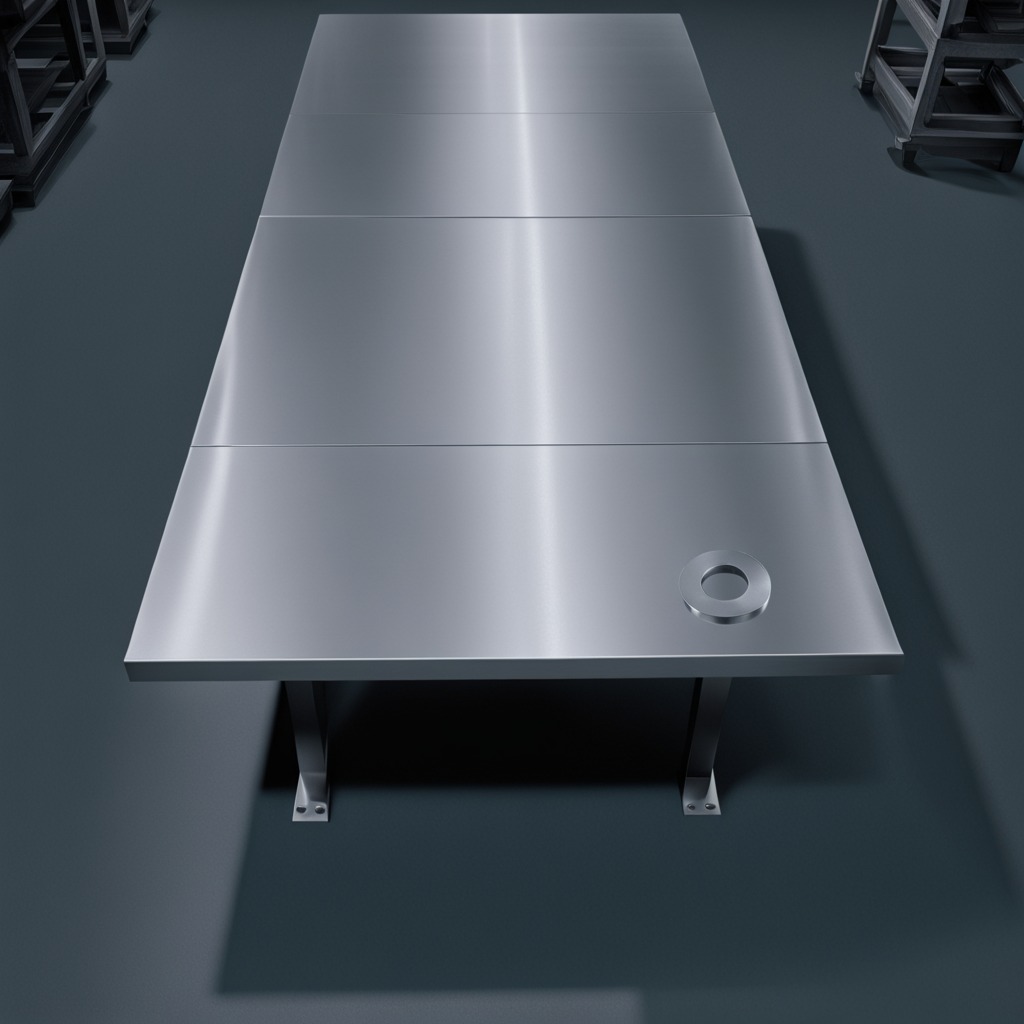
A flat metal washer lying on a clean empty table in a basement in the evening soft directional lighting on the tabletop realistic grain studio-quality clarity centered framing